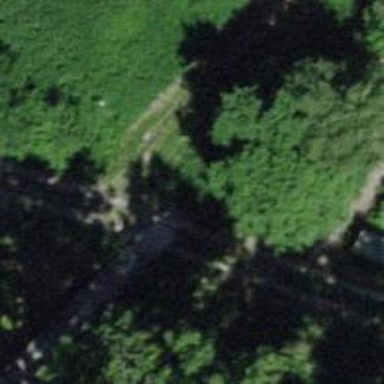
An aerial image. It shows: Culvert tunnel under ditch.